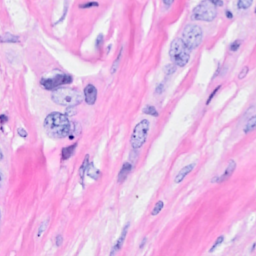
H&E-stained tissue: Breast